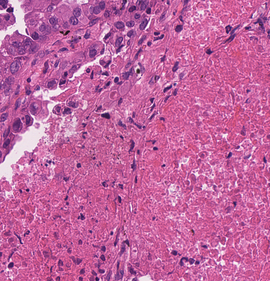
Tumor epithelial tissue: yes
Tumor-associated stroma tissue: yes
Normal tissue: no